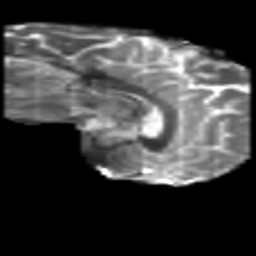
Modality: T2w
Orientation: sagittal
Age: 47
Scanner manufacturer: philips
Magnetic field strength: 3 T
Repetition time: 8.6 s
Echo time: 0.127 s